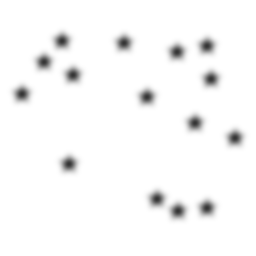
Squares: 0
Triangles: 0
Stars: 15
Total shapes: 15